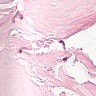
Metastatic tissue present: no